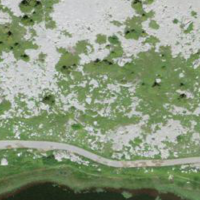
EUNIS habitat code: 50
Species observed at this site:
Sambucus racemosa
Campanula thyrsoides
Euphorbia cyparissias